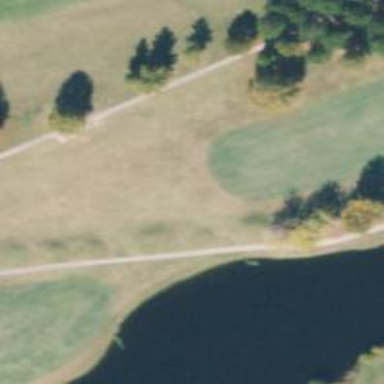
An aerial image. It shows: Golf hole.